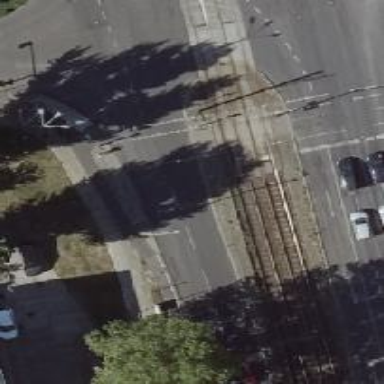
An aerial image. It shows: Traffic island located on footway.